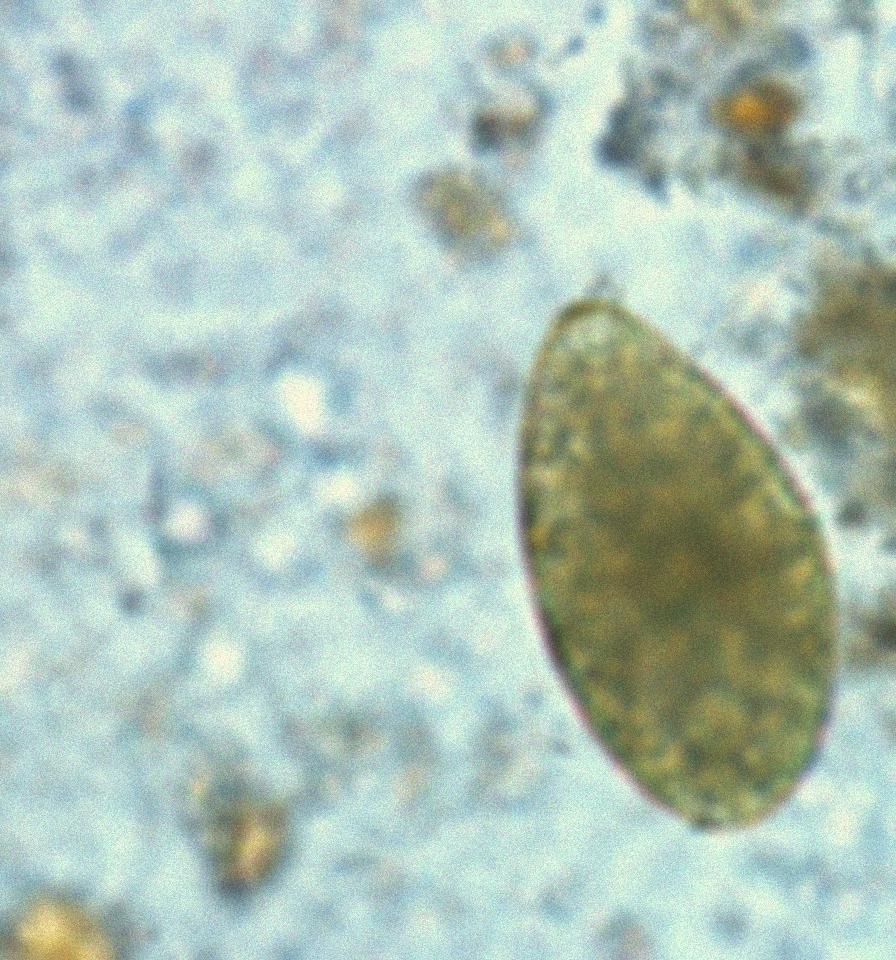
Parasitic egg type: Fasciolopsis buski